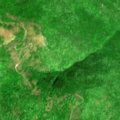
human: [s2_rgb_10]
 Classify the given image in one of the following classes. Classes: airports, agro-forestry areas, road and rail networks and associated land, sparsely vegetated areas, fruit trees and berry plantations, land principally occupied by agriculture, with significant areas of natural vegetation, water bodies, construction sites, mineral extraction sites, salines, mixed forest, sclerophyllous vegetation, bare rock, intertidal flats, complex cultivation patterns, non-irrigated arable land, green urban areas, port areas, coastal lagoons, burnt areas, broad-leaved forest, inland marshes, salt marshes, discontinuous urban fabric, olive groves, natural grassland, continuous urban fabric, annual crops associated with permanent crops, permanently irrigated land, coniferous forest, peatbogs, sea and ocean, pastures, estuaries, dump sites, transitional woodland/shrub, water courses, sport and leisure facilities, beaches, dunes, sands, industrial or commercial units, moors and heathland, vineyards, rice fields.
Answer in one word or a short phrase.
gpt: broad-leaved forest, natural grassland, transitional woodland/shrub